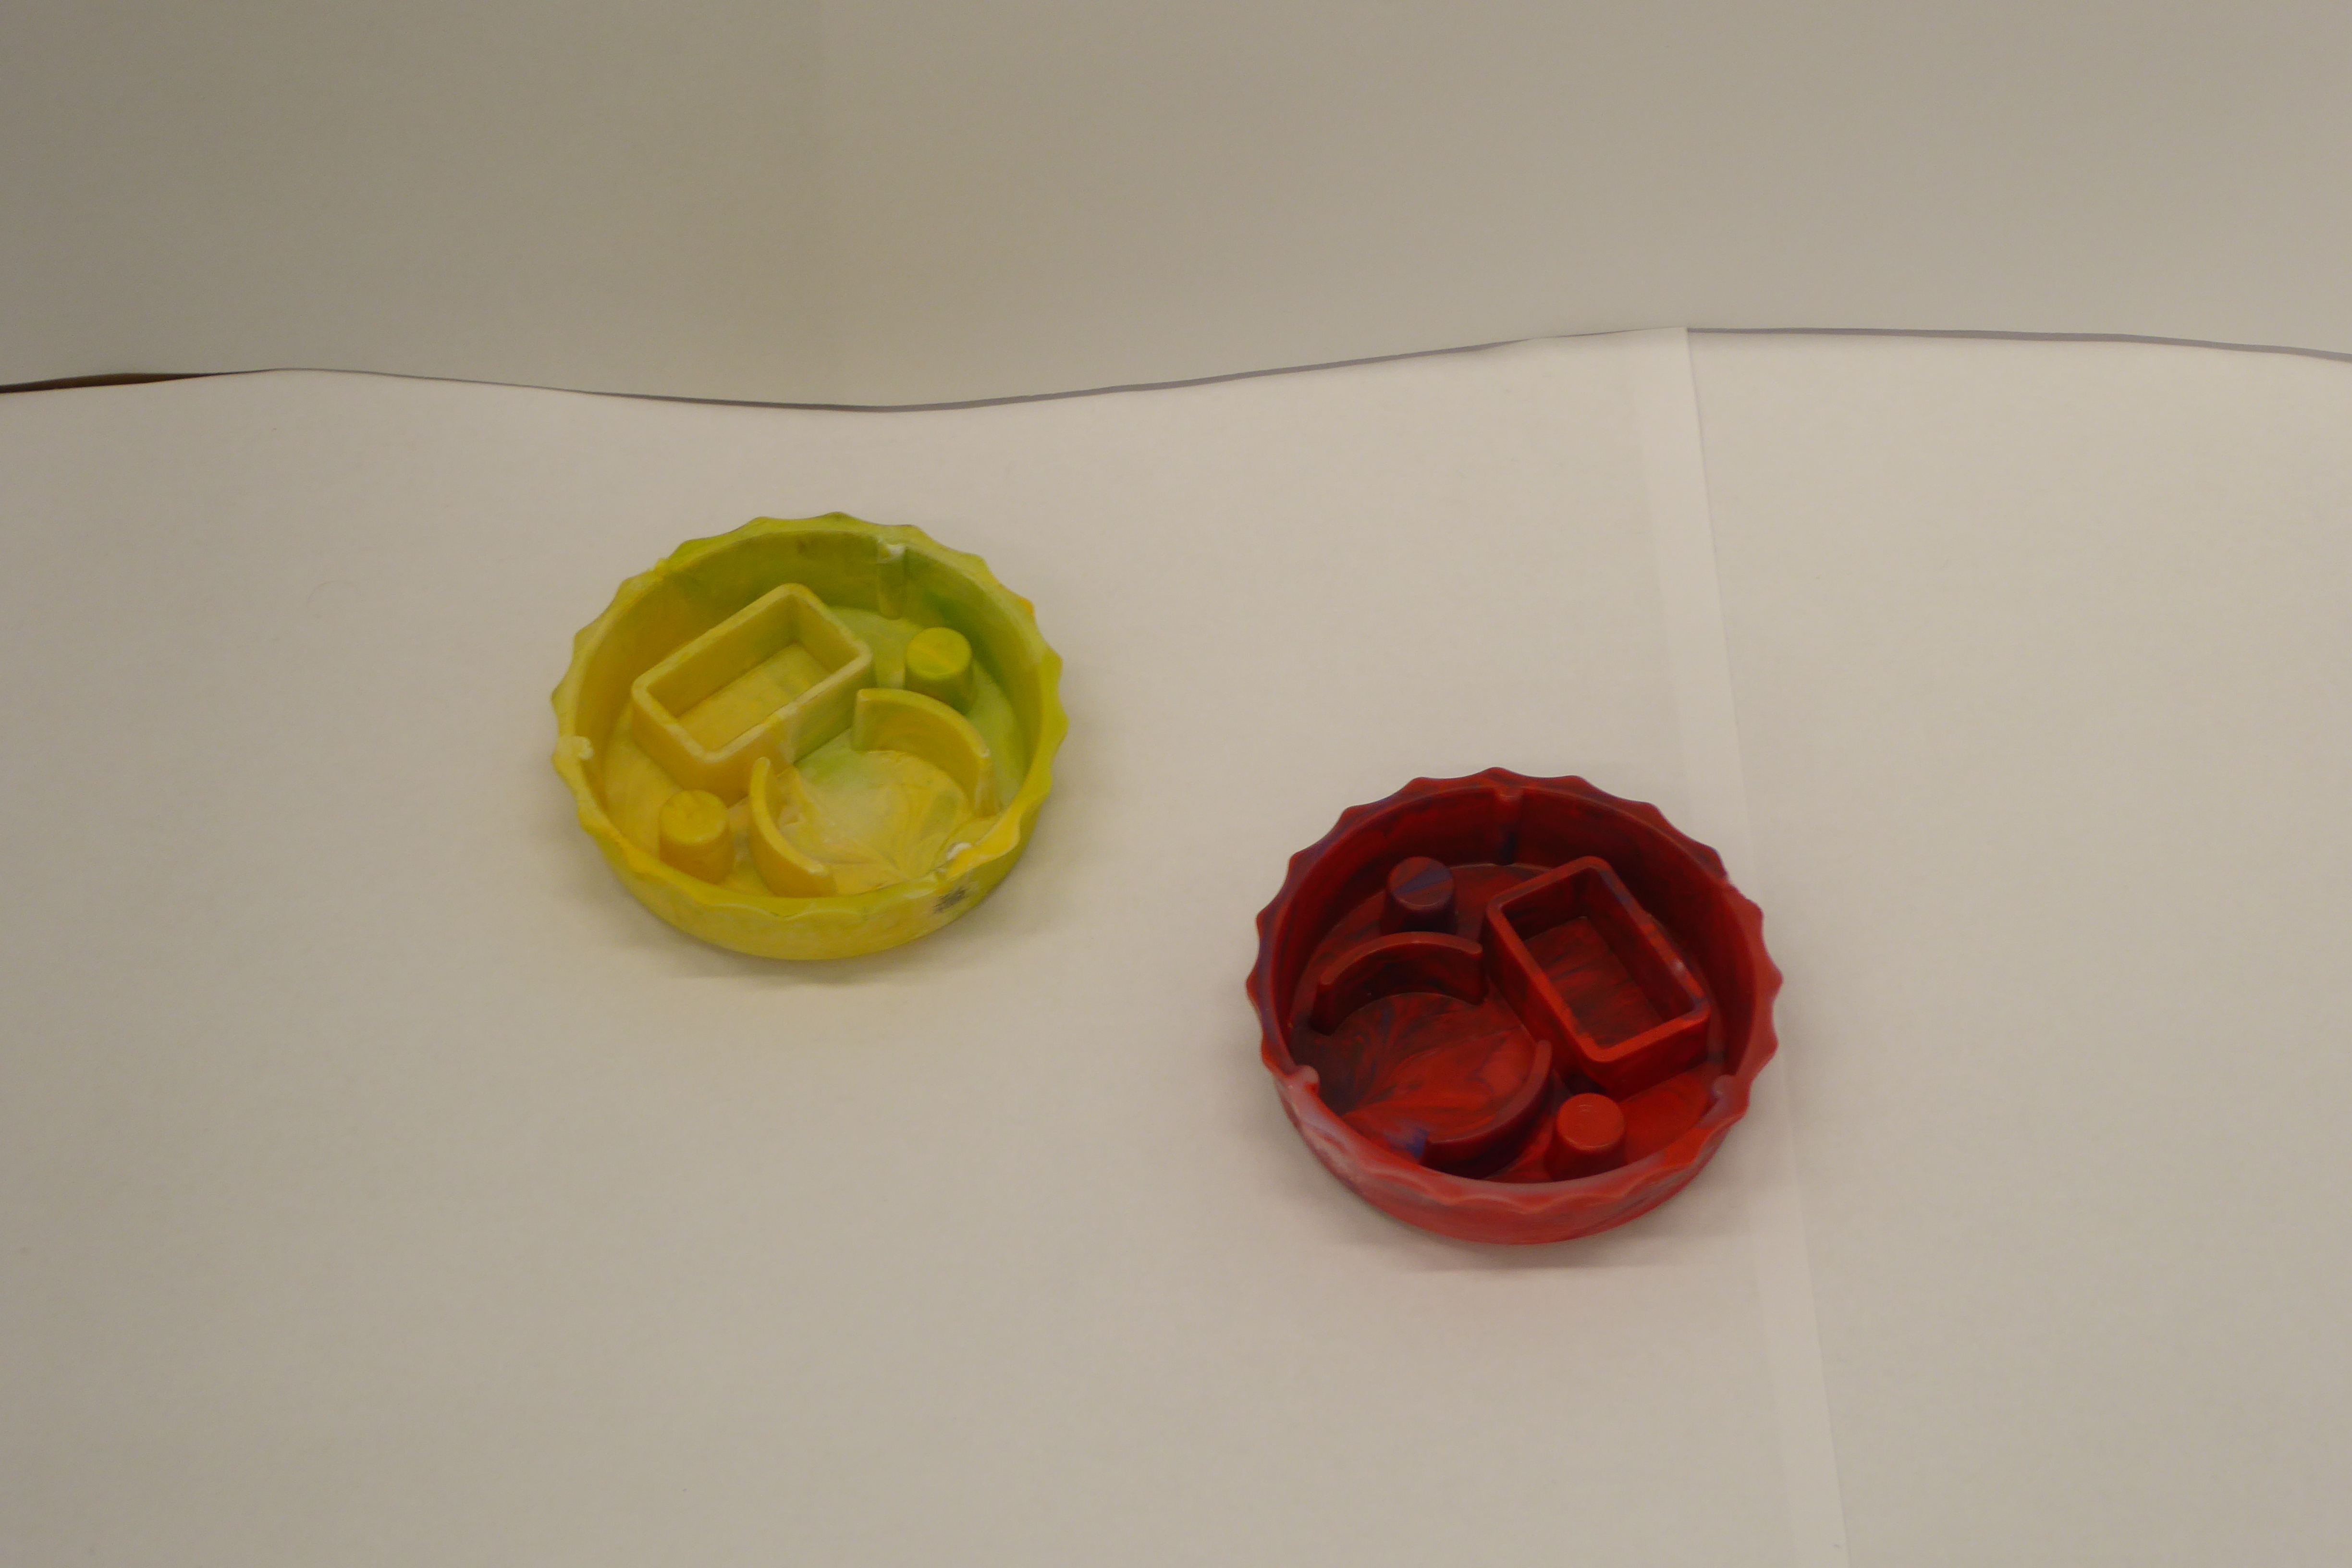
Label: Bottle Opener - Cover